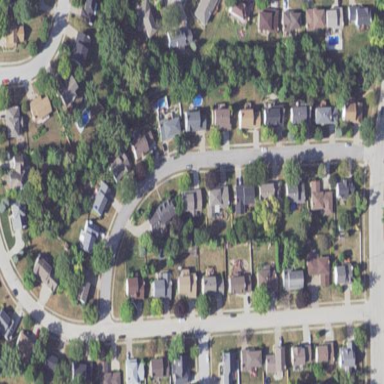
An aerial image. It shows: Residential neighbourhood.